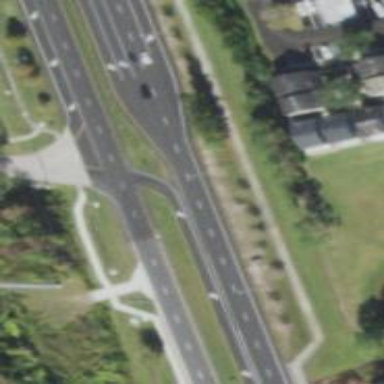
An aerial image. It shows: Asphalt road at the secondary link level.